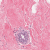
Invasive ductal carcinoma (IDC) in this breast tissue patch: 0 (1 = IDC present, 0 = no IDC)